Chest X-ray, PA view. Patient: 48 years old, sex F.
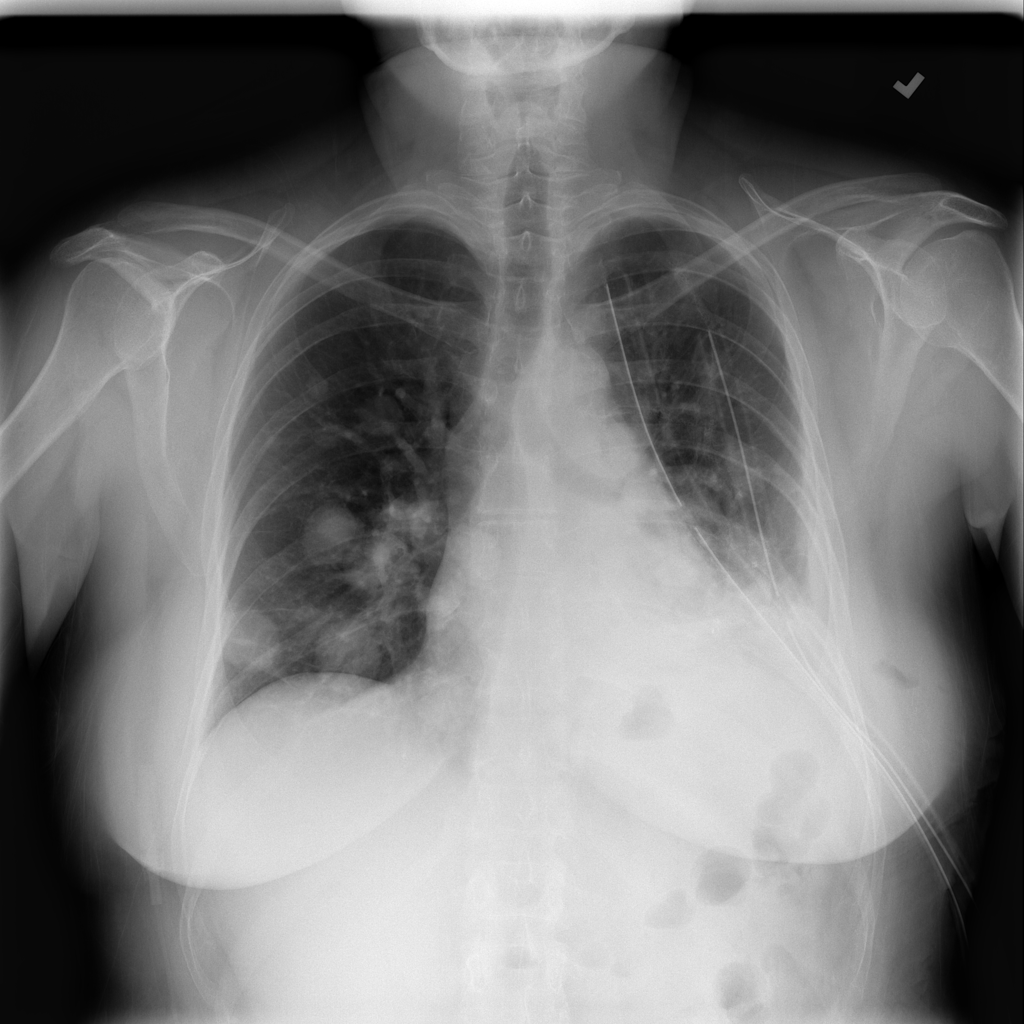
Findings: Effusion, Nodule